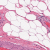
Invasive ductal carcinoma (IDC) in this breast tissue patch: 0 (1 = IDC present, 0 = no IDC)